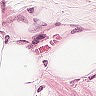
Metastatic tissue present: no